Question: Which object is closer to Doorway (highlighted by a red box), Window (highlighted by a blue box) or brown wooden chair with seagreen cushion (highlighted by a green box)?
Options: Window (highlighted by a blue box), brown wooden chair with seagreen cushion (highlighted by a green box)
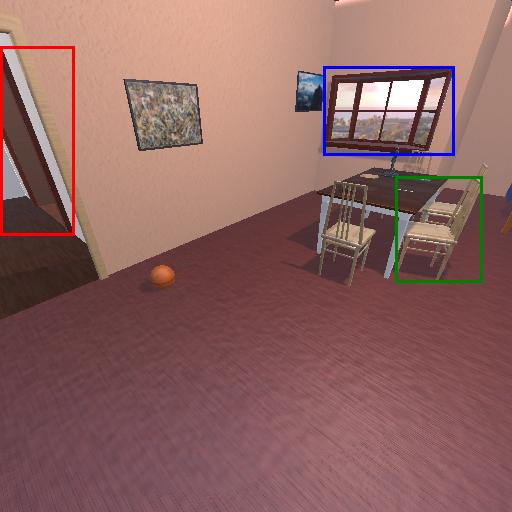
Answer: Window (highlighted by a blue box)